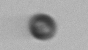
Label: bead